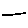
Label: line